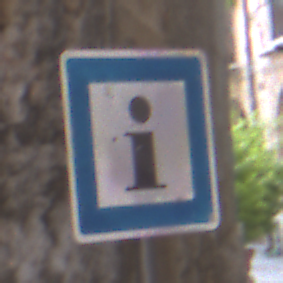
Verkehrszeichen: Informationsstelle
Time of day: Midday
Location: Outdoor (Urban)
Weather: PartlyCloudy
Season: NotSpecified
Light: Natural